Chest X-ray:
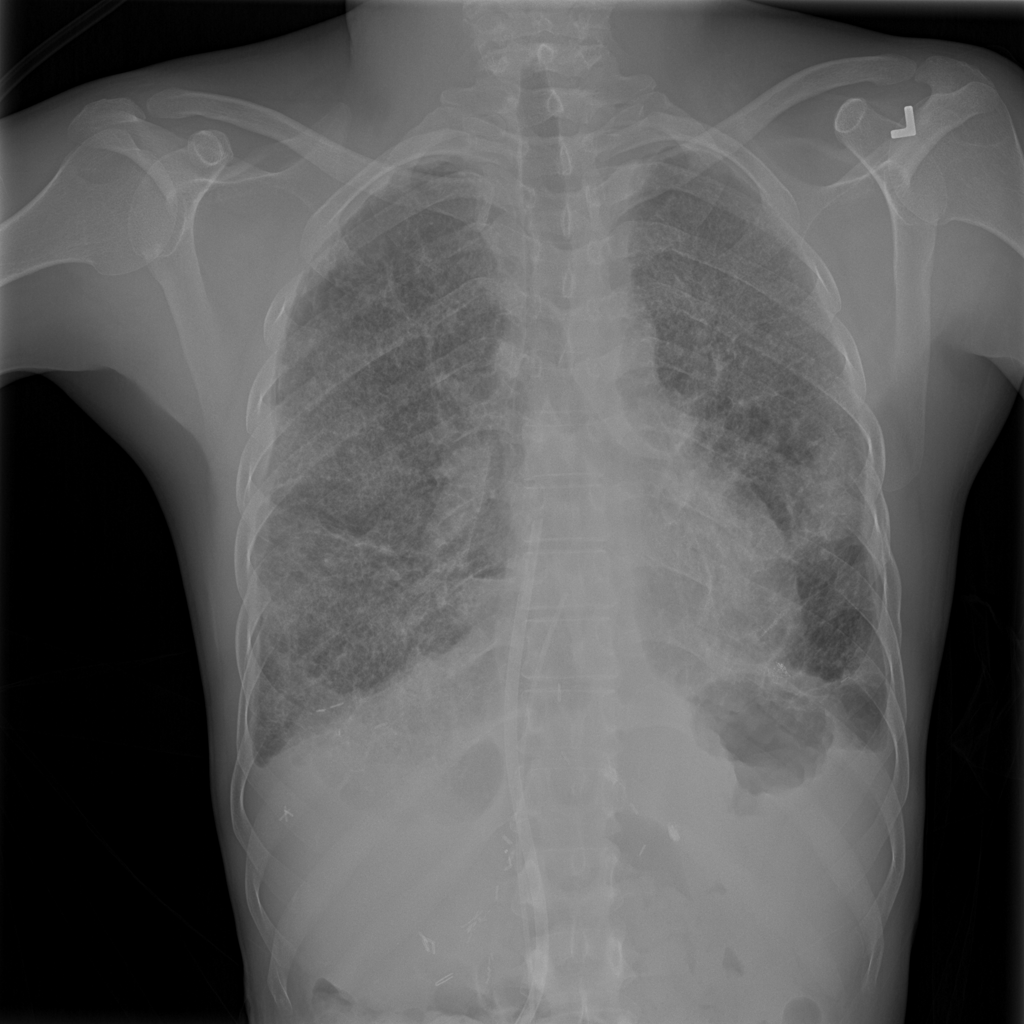
Findings: Effusion, Consolidation, Fibrosis, Pleural Thickening
No abnormal finding: no